Question: In my ViewController.h, I have the following.
'''
#import <UIKit/UIKit.h>
#import <TimesSquare/TimesSquare.h>
@interface PlusCalendarView : TSQCalendarView;
@end
@interface ViewController : UIViewController
@property (nonatomic, strong) NSCalendar *calendar;
//@property (strong, nonatomic) IBOutlet TSQCalendarView *myCalendarView;
@property (strong, nonatomic) IBOutlet PlusCalendarView *myCalendarView;
@end
'''
I want to override some methods in TSQCalendarView, so I created a subclass called PlusCalendarView.
My storyboard looks like below:

The one above is a UIView element and the other is a tableView. The UIView element has a custom class called "PlusCalendarView" and is connected to the PlusCalendarView outlet in ViewController.h
This fails with an error and I assume that's because storyboard doesn't know about my custom subview called PlusCalendarView. What should I change to fix this problem?
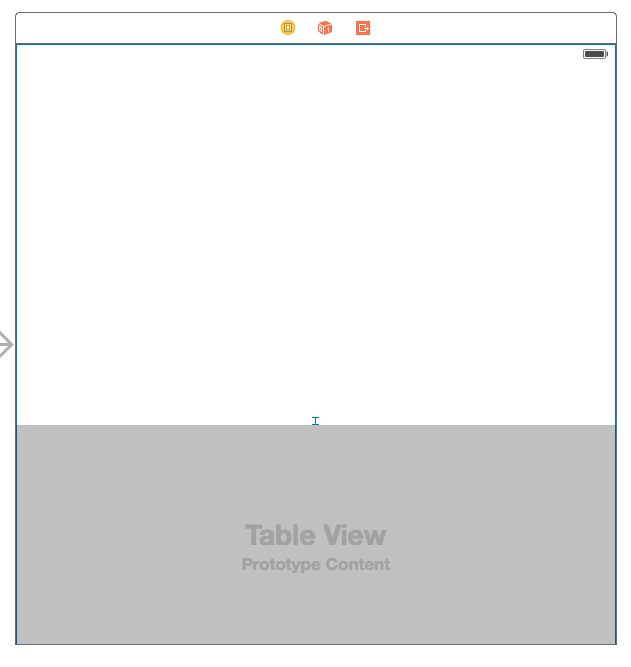
Answer: You need to create the interface (.h) and implementation (.m) of your custom class. Use File new, tell it you want to create a Cocoa class named PlusCalendarView, and make it's base class TSQCalendarView. Add the files to your project and make sure the .m file is set to be included in your app target.
That should do it. Interface Builder knows how to find all the classes that are defined in the files in your project.